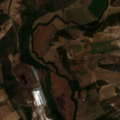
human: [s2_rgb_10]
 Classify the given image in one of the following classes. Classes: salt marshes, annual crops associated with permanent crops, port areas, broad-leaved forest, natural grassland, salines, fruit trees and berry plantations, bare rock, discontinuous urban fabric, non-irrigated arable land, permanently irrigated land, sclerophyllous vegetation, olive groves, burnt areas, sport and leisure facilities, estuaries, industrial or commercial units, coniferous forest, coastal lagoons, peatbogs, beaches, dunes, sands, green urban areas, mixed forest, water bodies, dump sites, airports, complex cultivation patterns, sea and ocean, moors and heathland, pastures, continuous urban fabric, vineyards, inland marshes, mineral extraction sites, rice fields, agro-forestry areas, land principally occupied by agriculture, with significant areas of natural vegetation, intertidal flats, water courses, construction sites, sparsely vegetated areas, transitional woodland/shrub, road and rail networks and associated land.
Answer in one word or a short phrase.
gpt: non-irrigated arable land, permanently irrigated land, olive groves, complex cultivation patterns, land principally occupied by agriculture, with significant areas of natural vegetation, broad-leaved forest